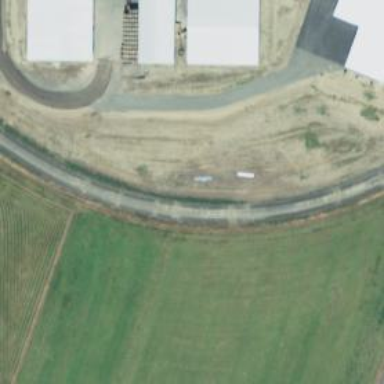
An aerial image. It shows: Rail spur service.